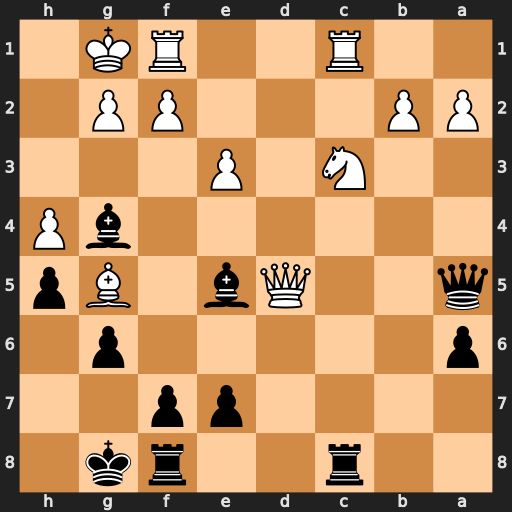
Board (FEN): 2r2rk1/4pp2/p5p1/q2Qb1Bp/6bP/2N1P3/PP3PP1/2R2RK1
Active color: b
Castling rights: -
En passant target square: -
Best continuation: Bxc3 Qxa5 Bxa5